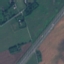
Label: Highway